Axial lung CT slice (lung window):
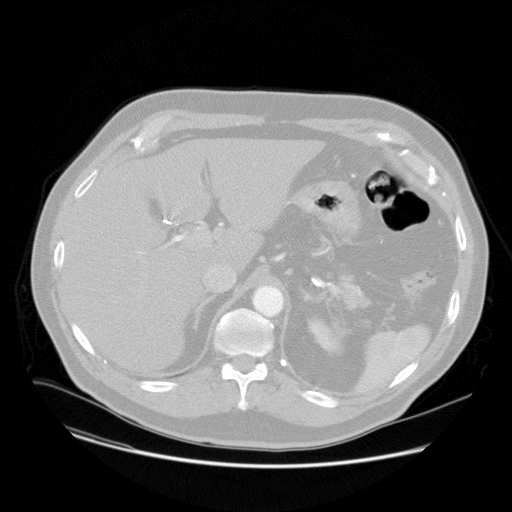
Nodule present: no